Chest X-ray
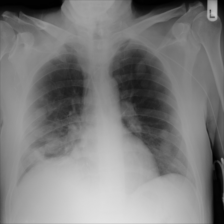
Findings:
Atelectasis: negative
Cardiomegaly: negative
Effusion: negative
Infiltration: positive
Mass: negative
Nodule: positive
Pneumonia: negative
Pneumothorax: negative
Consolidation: negative
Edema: negative
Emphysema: negative
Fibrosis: negative
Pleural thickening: negative
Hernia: negative